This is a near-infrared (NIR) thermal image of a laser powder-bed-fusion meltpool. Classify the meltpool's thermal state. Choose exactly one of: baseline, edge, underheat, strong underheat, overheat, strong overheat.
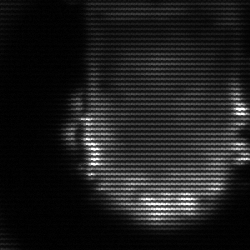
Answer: baseline